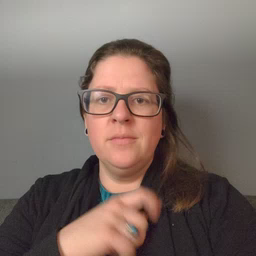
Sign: TV